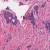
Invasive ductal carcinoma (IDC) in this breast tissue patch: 1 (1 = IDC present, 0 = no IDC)